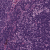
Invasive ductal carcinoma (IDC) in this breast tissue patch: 0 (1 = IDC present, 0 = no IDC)